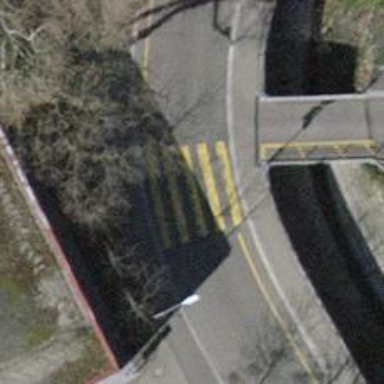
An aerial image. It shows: Zebra crossing on footway.